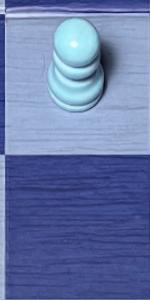
Label: Empty